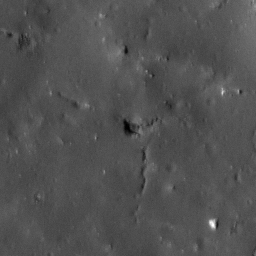
Pit: Tycho 2
Host crater: Tycho
Host type: impact_melt
Lunar coordinates: latitude -42.598, longitude 347.82